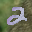
Label: 2